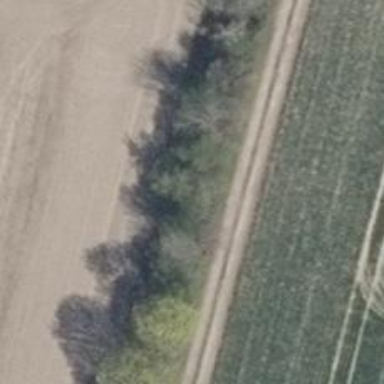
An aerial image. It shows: Row of trees in natural setting.